Aerial crown-view tile of a tropical tree (Barro Colorado Island, Panama), acquired 20250915:
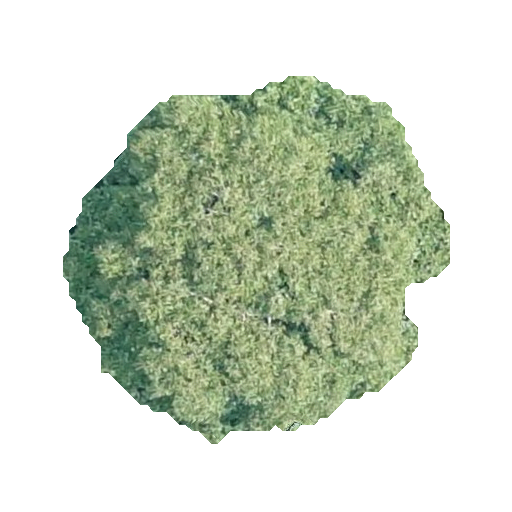
Species: Dipteryx oleifera
GBIF accepted scientific name: Dipteryx oleifera
Crown area: 146.321 m²